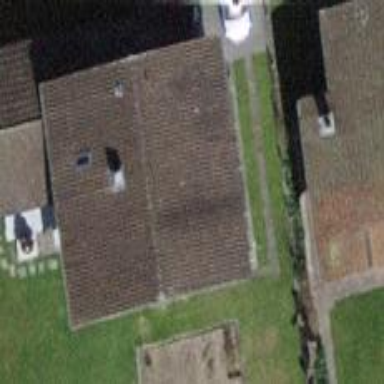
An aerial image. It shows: Building with tile roof.